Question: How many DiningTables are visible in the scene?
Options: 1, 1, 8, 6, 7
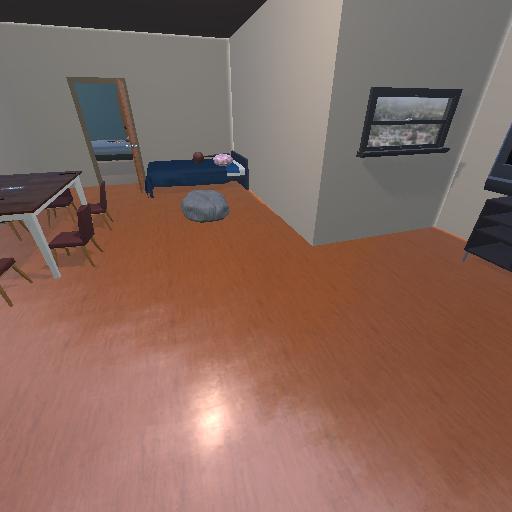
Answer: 1